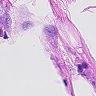
Metastatic tissue present: yes